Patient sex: M
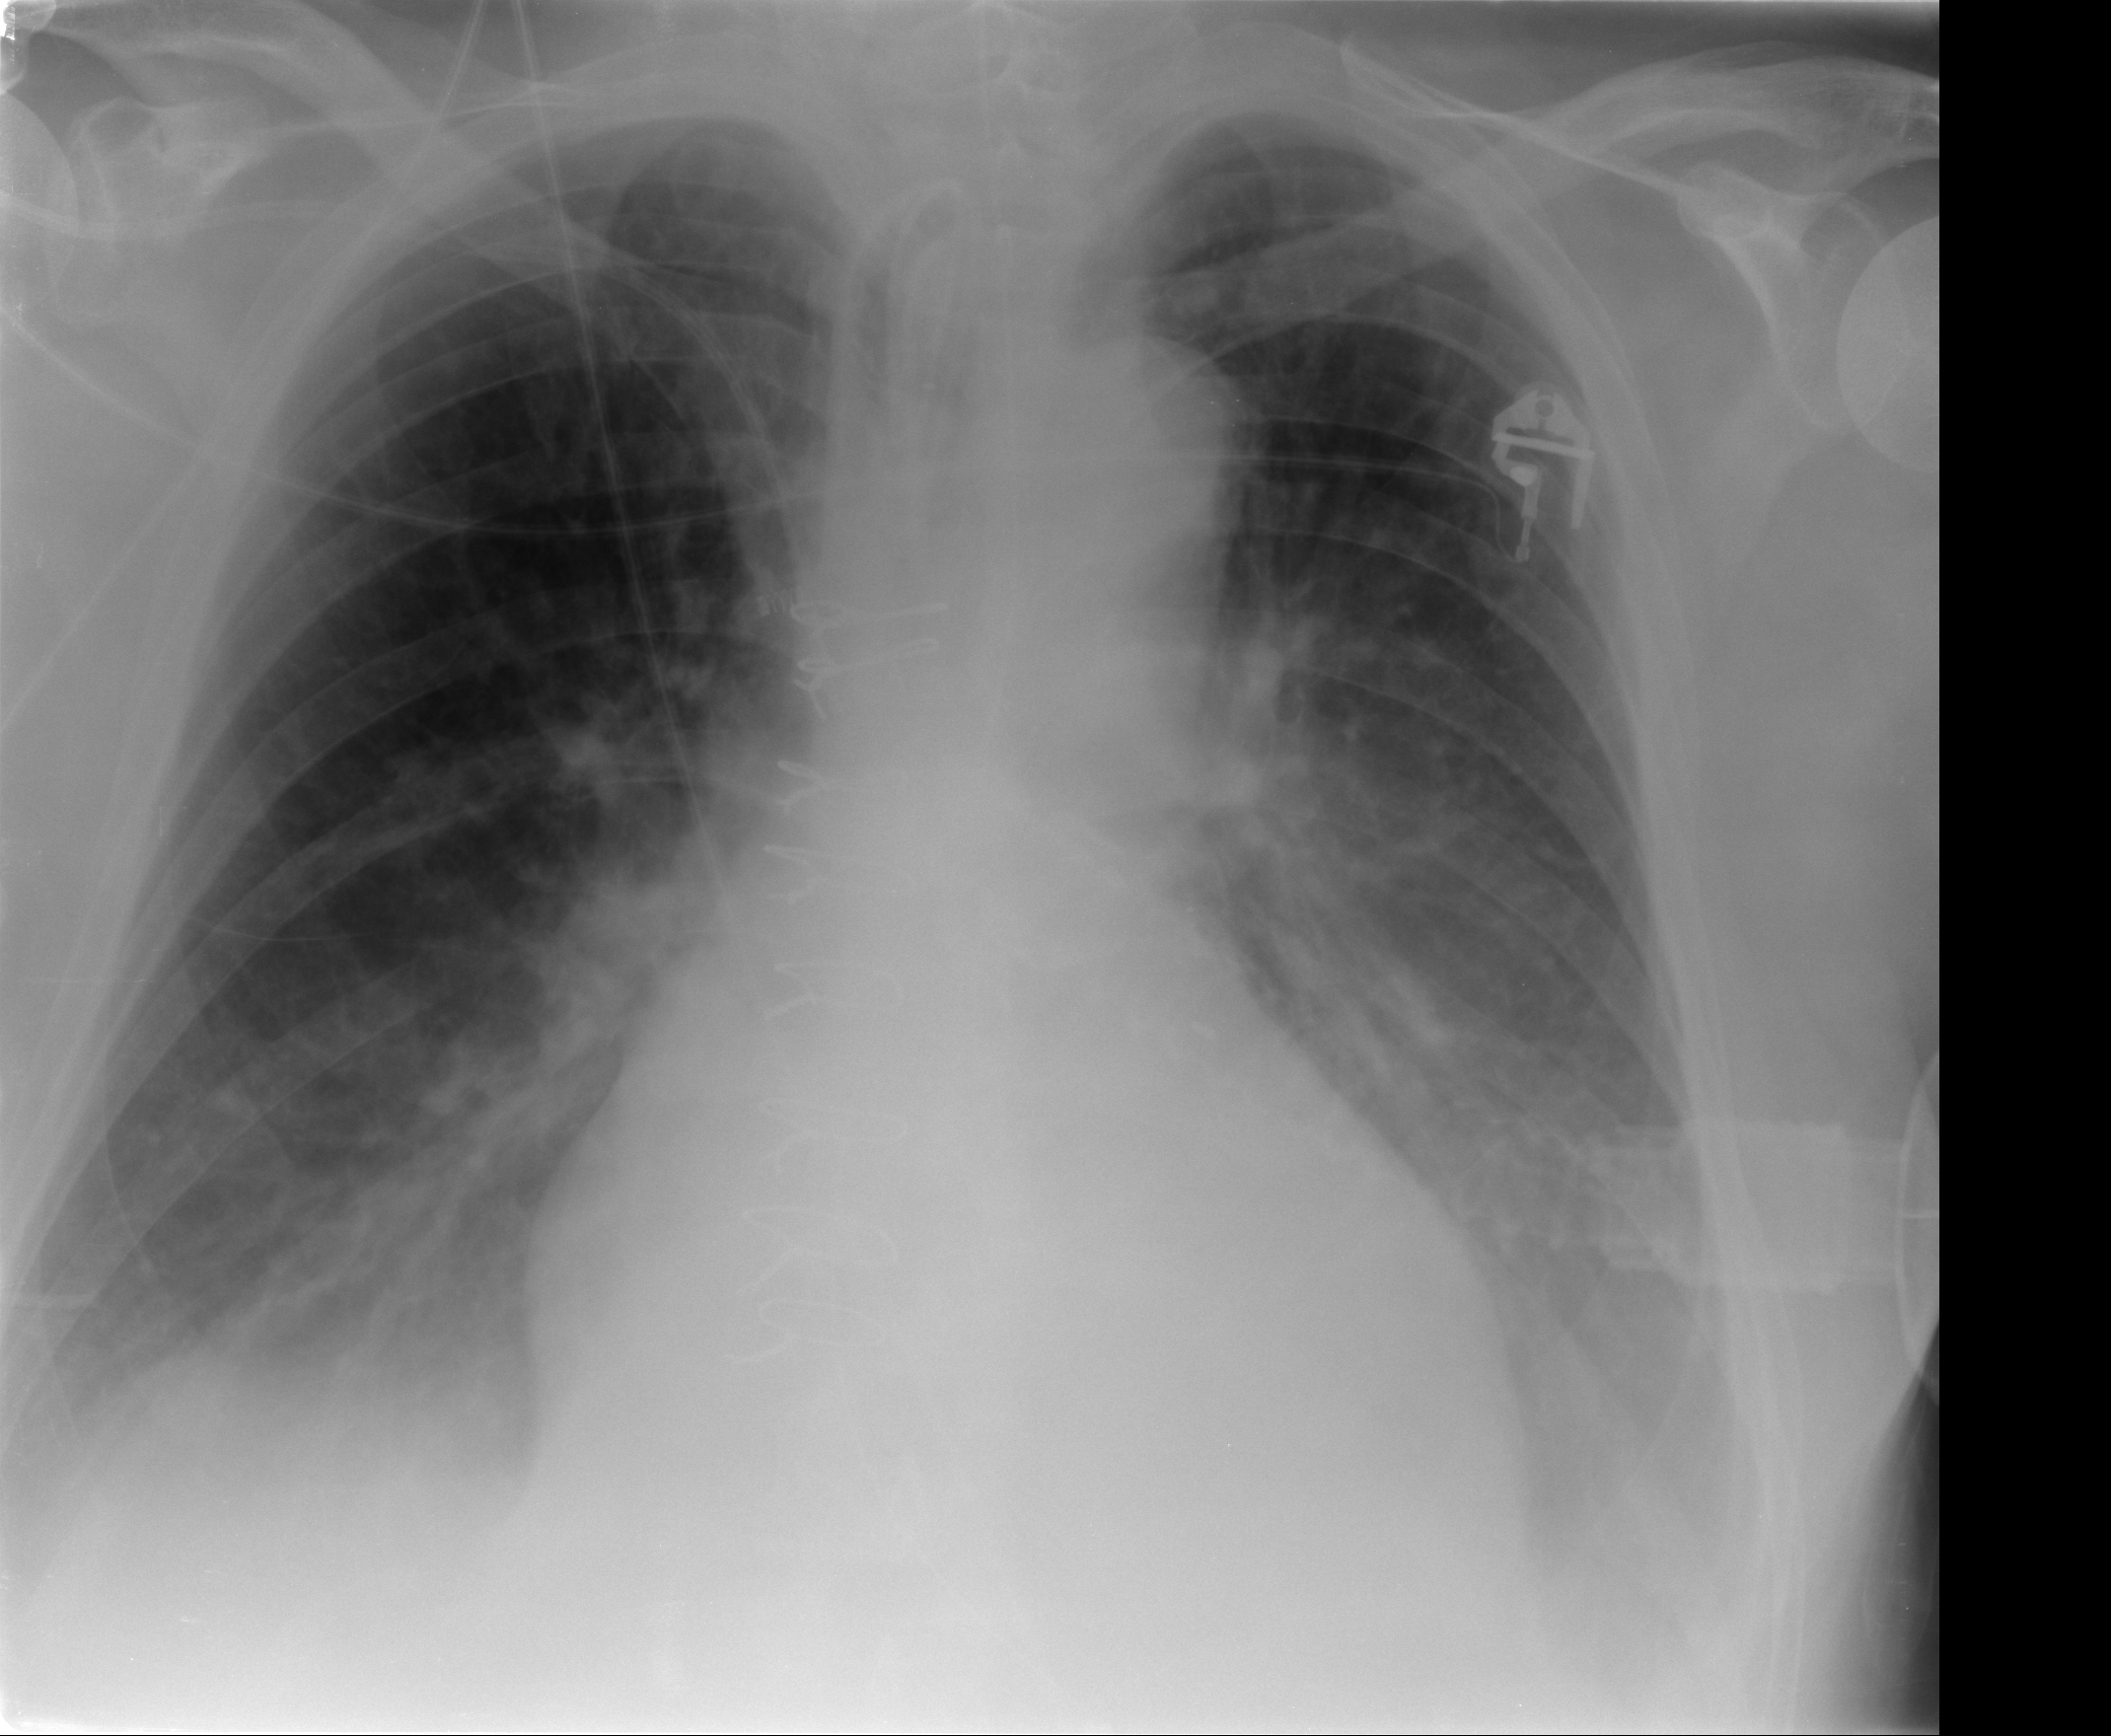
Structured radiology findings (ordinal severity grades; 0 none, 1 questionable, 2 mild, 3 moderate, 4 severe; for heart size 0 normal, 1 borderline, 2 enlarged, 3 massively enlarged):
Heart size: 2
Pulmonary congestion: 1
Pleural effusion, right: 2
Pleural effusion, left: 2
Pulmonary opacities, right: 2
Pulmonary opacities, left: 2
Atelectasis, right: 2
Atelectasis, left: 2